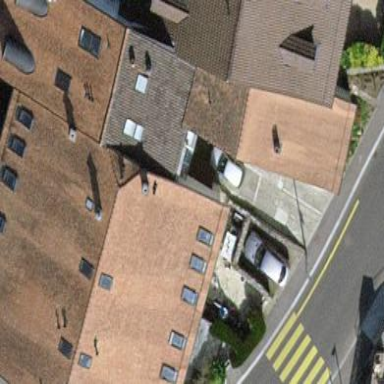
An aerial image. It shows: Gabled roof adorns the apartments building.